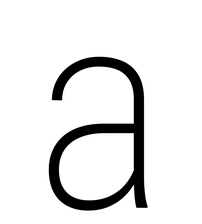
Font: Roboto_Condensed_ExtraLight